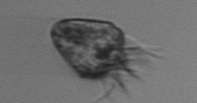
Label: Ciliophora